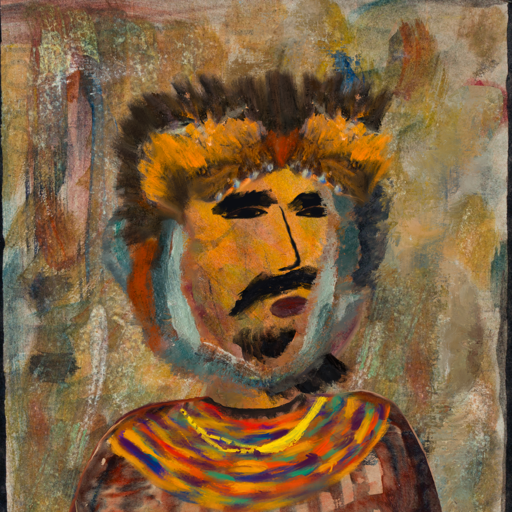
Background: Pipe, Head And Neck Side: Gypsy_Mother, Face Side: Mosgoul, Bust: Orphan, Hair Side: Boggyland, Head Accessory: Gypsy_Queen, Second Necklace: An_Impression_2, Necklace: Irani_1, Baby: Blank